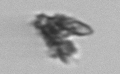
Label: detritus